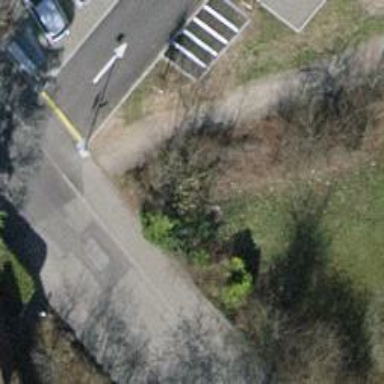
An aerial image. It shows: Compacted path.